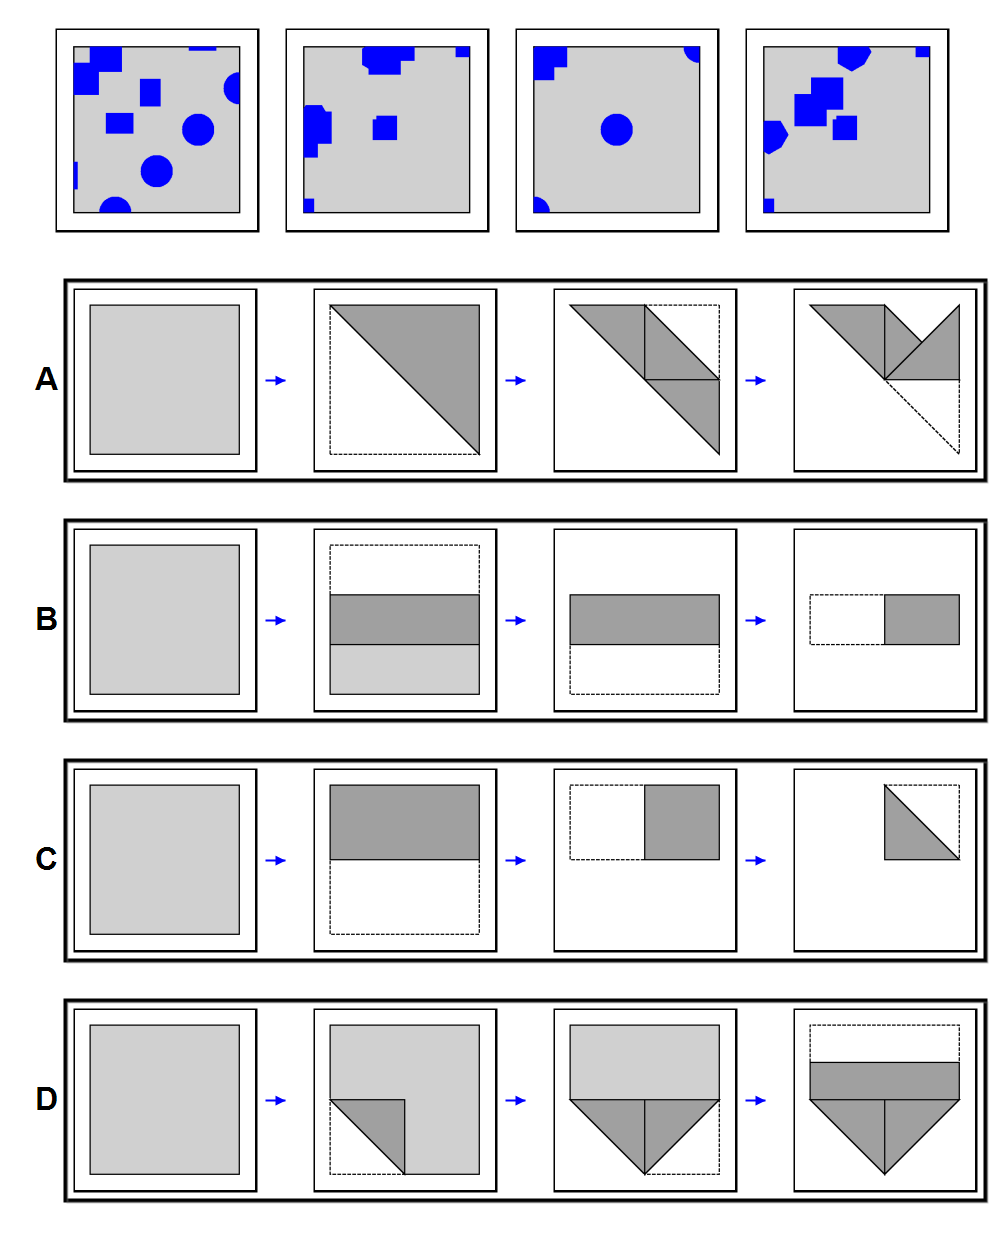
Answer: A